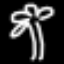
Label: palm tree